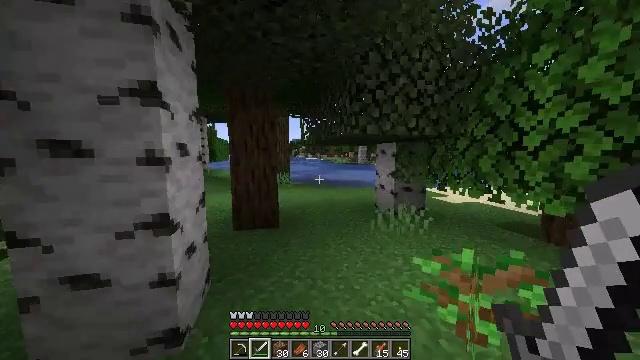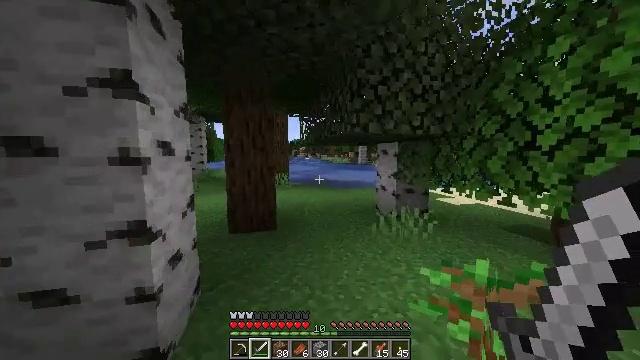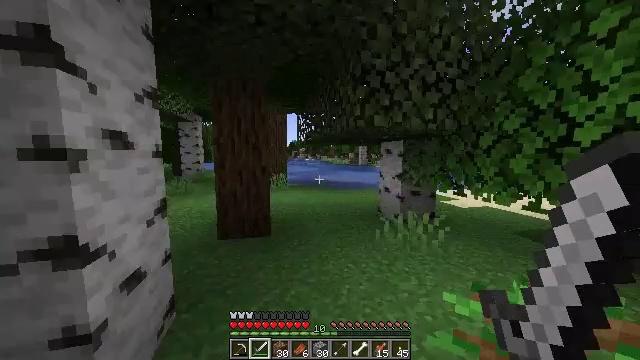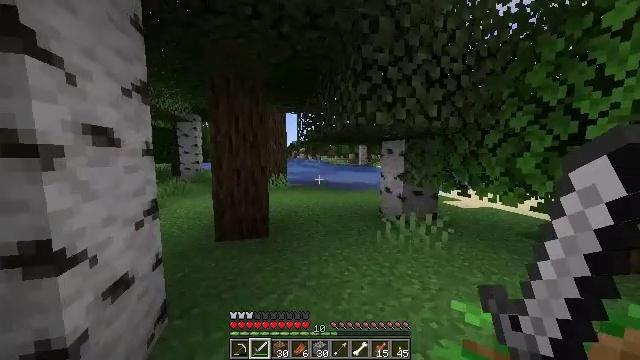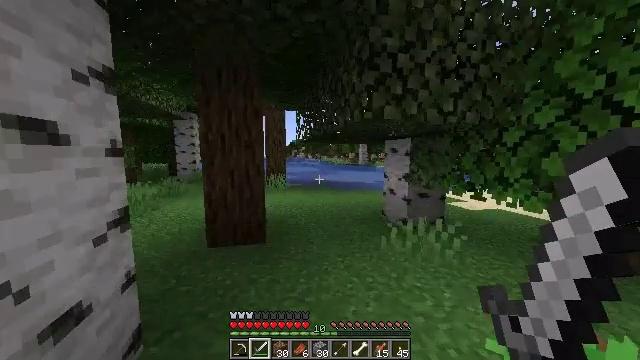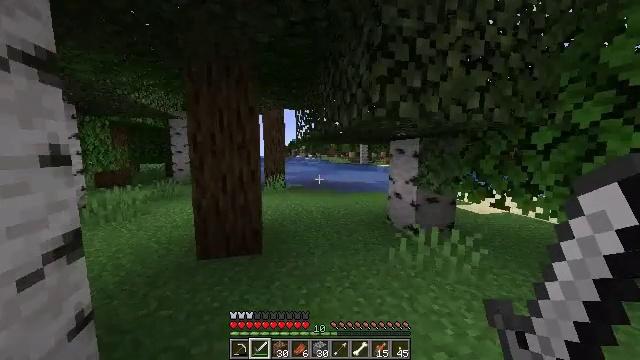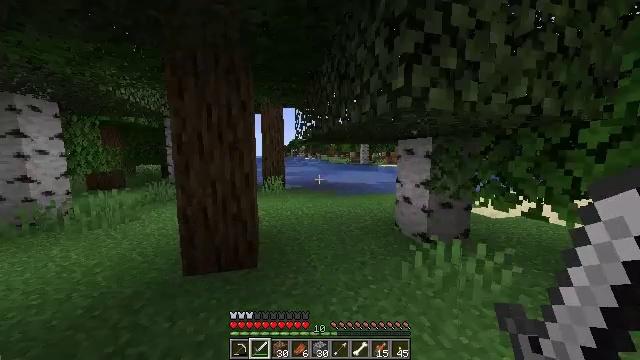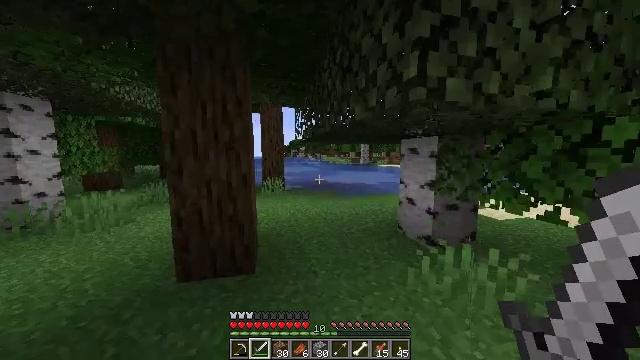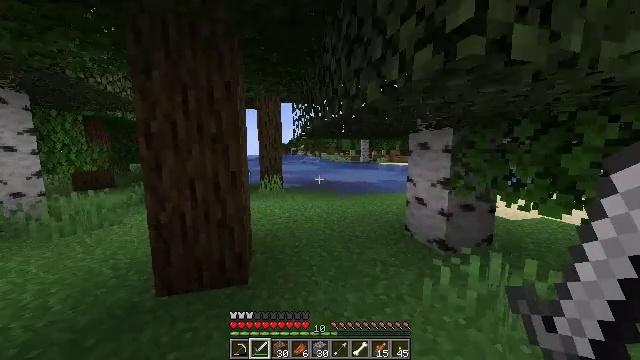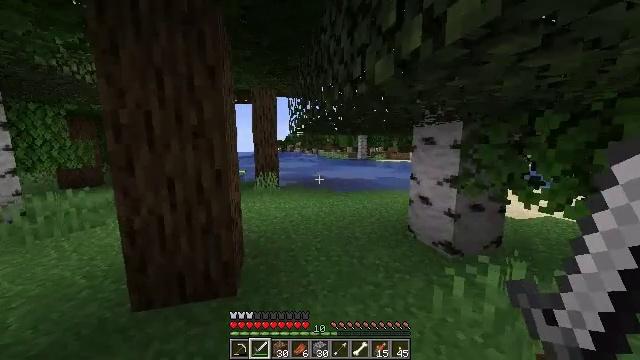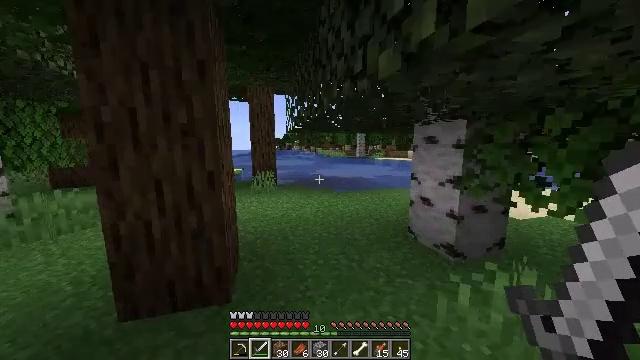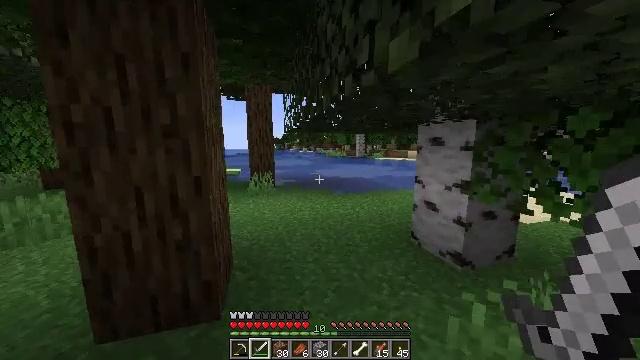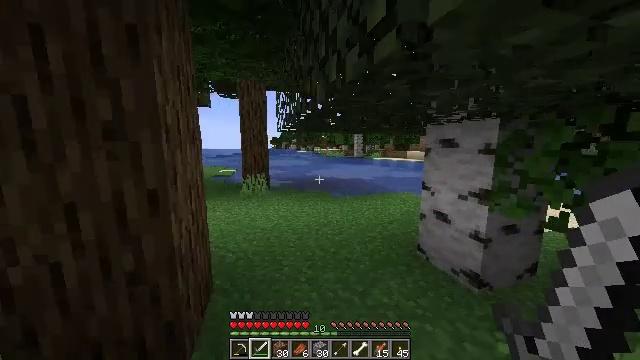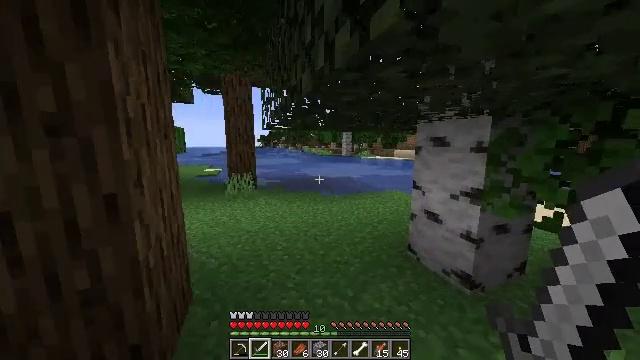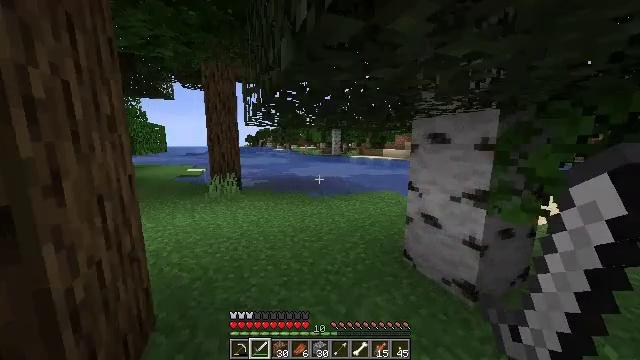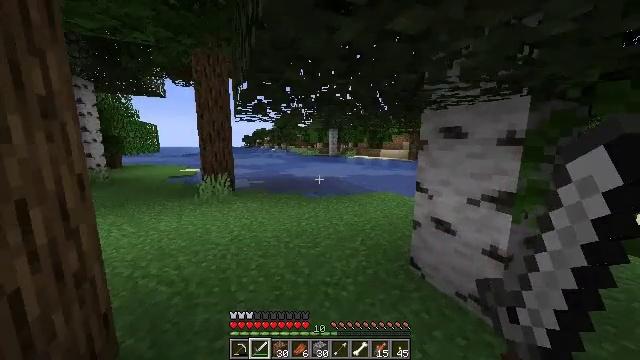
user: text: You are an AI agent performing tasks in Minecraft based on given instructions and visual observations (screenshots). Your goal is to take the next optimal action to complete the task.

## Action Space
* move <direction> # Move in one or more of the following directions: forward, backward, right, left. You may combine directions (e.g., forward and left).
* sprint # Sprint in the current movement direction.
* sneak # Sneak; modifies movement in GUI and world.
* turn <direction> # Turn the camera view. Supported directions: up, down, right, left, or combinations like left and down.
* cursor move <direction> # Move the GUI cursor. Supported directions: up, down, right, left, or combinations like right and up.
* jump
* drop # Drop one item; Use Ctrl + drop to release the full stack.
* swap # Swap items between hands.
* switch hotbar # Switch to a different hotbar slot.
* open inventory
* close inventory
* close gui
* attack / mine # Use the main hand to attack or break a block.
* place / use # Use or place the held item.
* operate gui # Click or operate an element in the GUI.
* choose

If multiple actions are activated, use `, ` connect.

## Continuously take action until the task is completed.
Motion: motion action
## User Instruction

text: Remove oak leaves from branches.
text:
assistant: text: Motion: move forward, sprint
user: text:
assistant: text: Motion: move forward, sprint
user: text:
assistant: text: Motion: move forward, sprint
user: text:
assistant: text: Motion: move forward, sprint
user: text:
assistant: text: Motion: move forward, sprint
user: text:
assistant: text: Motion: move forward, sprint
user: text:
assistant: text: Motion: move forward, sprint
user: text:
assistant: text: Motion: move forward, sprint
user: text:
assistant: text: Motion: move forward, sprint
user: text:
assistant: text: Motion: move forward, sprint
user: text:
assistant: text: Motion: move forward, sprint
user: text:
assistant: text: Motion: move forward, sprint
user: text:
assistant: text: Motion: move forward, sprint, turn right
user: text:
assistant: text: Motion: move forward, sprint, turn right
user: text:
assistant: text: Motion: move forward, sprint
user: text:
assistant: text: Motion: move forward, sprint
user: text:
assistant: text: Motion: move forward, sprint
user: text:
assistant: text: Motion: move forward, sprint
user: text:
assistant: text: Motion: move forward, sprint
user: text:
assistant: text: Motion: move forward, sprint
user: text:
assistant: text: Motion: move forward, sprint
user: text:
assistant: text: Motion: move forward, sprint
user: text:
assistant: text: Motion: move forward and move right, sprint
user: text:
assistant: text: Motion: move forward and move right, sprint
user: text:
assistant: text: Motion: move forward and move right, sprint
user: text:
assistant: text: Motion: move forward and move right, sprint
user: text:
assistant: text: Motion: move forward and move right, sprint
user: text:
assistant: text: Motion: move forward and move right, sprint, turn right
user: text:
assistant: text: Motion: move forward and move right, sprint, turn right
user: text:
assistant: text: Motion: move forward and move right, sprint, turn right